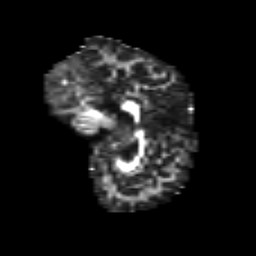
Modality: FA
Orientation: sagittal
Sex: male
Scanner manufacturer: siemens
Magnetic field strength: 3 T
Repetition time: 5 s
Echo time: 0.071 s